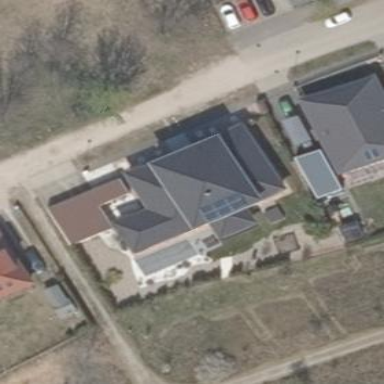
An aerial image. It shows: Simple house.